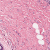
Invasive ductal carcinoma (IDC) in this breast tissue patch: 0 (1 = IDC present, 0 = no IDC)